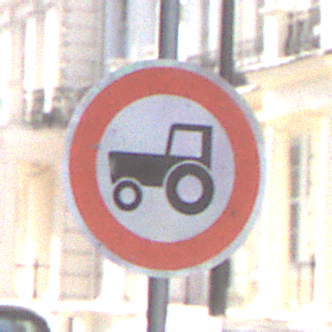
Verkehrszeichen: VerbotKraftfahrzeugeZuegeNichtSchneller25
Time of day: MorningAfternoon
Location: Outdoor (Urban)
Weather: PartlyCloudy
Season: NotSpecified
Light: Natural